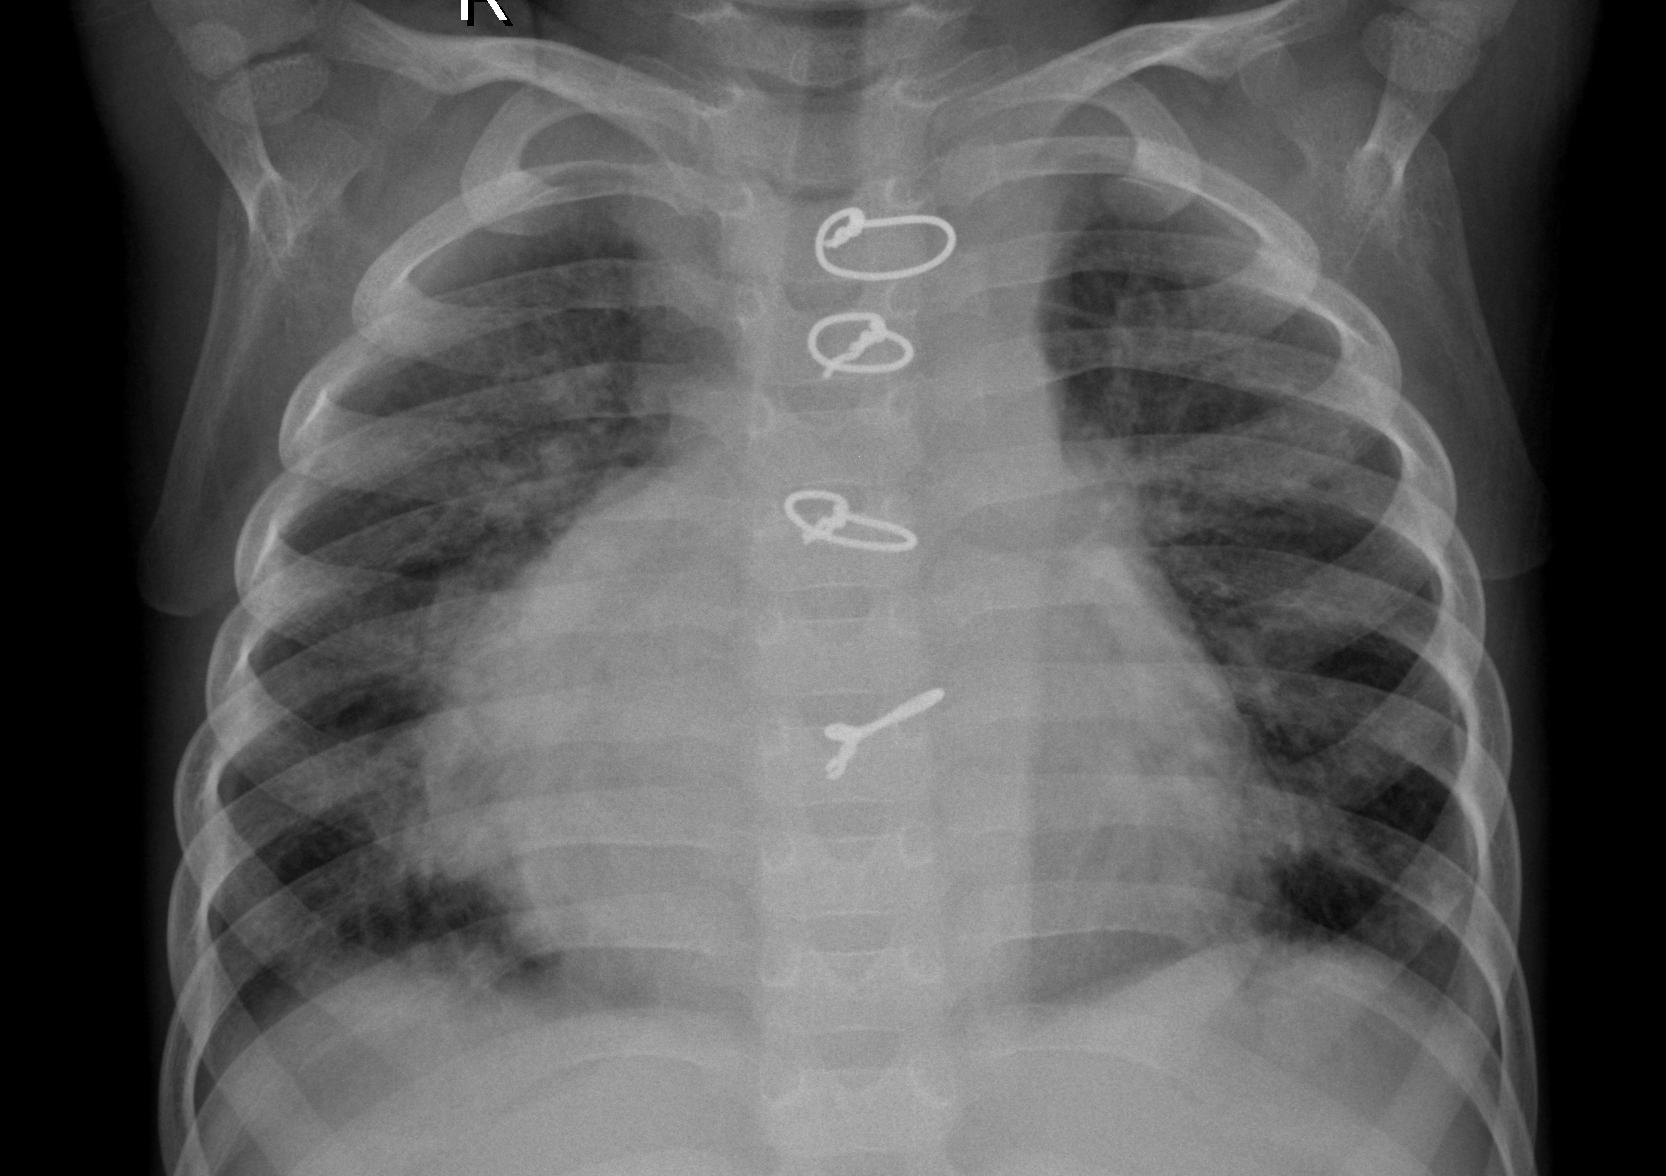
Diagnosis: PNEUMONIA